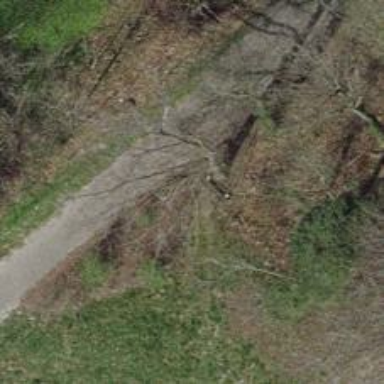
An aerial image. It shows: Brown bench in the vicinity.